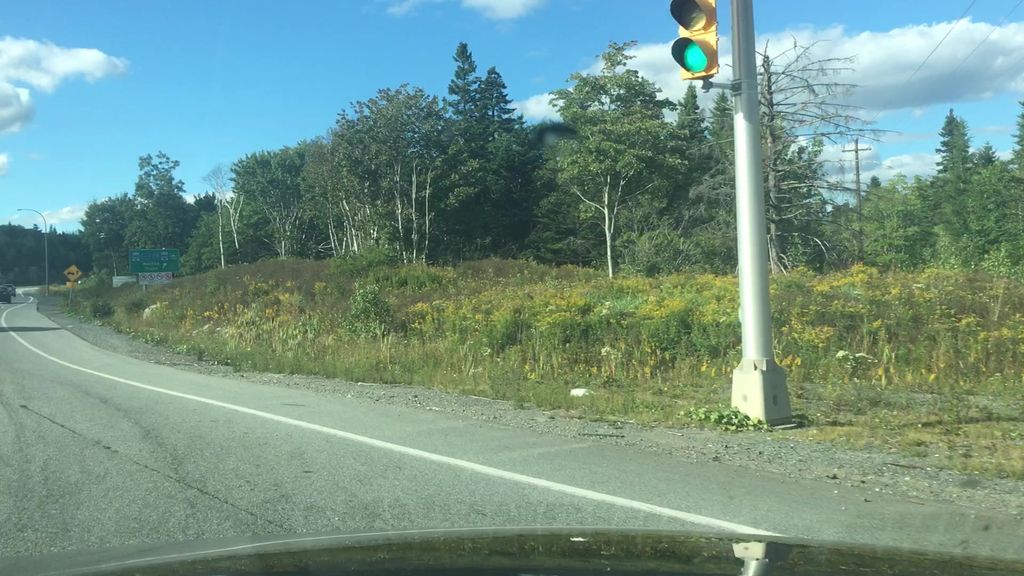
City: halifax